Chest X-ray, PA view. Patient: 54 years old, sex M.
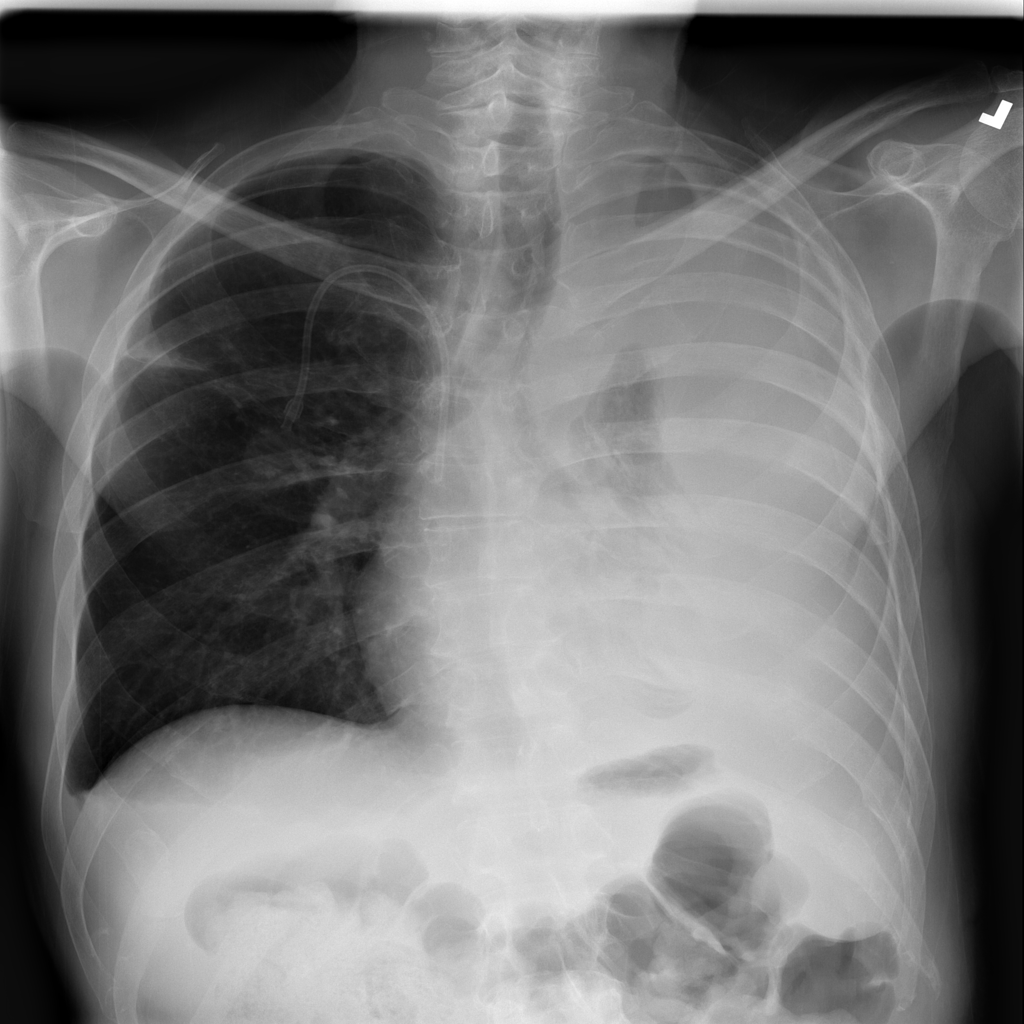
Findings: No Finding